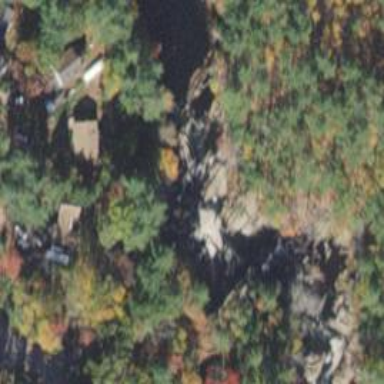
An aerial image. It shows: Beautiful waterfall.